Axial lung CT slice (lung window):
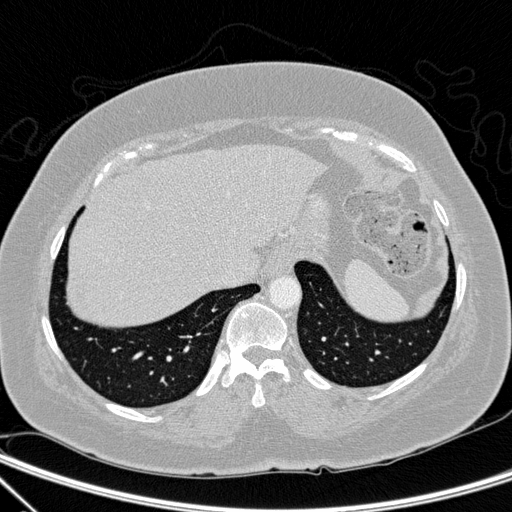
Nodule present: no